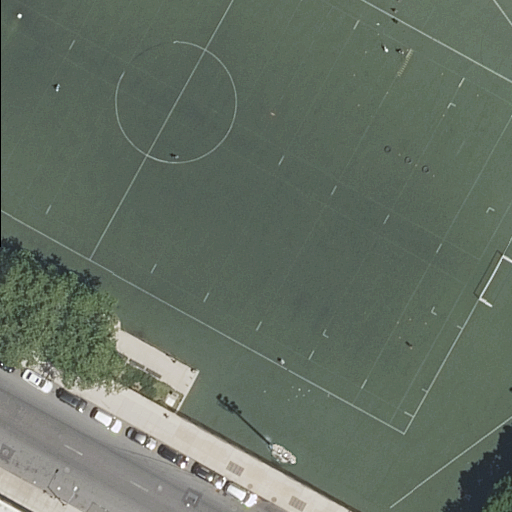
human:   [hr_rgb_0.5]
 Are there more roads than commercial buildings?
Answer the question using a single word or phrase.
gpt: yes

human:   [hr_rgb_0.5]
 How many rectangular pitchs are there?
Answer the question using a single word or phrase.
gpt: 1

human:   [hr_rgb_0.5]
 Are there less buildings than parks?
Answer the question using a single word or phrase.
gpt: no

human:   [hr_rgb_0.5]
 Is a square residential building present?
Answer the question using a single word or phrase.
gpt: no

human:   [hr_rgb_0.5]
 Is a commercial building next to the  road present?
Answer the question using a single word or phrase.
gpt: no

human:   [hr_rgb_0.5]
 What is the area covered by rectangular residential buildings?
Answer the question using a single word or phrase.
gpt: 3m2

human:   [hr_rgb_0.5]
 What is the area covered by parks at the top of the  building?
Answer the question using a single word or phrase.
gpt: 0m2

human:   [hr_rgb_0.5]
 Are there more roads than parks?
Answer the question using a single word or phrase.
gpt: no

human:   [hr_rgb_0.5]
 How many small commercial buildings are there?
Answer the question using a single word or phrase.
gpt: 0

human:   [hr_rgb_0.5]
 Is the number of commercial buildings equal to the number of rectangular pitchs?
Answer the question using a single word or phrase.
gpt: no

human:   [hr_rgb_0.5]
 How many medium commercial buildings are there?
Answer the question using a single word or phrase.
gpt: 0

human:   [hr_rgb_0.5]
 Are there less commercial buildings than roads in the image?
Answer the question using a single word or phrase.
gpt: yes

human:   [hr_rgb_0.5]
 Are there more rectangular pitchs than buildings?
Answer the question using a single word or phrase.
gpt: no

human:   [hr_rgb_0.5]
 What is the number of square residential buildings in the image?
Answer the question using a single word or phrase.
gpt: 0

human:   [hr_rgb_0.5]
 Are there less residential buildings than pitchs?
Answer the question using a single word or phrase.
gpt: no

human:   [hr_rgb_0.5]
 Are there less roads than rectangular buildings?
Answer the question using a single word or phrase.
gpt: no

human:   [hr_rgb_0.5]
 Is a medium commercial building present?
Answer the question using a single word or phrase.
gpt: no

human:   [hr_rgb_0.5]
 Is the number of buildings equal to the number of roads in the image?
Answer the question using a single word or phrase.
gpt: yes

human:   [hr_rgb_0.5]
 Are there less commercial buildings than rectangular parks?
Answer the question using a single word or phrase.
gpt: yes

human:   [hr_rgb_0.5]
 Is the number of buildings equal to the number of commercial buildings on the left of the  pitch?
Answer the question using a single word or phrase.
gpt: no

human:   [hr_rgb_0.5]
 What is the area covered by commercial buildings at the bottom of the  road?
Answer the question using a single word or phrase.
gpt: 0m2

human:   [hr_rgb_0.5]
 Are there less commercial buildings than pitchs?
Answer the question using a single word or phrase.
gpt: yes

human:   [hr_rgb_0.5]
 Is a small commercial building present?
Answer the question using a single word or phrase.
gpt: no

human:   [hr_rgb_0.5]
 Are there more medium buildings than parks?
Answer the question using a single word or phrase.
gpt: no

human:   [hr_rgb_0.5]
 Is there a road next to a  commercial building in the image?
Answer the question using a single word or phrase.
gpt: no

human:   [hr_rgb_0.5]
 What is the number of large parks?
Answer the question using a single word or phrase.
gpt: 1

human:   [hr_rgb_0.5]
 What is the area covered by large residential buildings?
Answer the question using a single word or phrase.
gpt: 0m2

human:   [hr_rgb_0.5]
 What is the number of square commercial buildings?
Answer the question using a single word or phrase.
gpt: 0

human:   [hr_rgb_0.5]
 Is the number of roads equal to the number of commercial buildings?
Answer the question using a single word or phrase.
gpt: no

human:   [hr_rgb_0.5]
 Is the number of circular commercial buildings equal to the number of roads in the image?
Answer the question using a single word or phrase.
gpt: no

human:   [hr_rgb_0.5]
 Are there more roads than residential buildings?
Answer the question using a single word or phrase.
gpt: no

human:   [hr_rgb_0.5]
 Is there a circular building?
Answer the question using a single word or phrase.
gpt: no

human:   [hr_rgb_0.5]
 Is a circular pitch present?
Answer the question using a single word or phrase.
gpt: no

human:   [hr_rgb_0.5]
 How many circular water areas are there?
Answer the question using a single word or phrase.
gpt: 0

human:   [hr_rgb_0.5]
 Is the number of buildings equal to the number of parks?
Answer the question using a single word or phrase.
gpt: yes

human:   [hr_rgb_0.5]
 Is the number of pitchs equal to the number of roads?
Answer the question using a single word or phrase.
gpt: yes